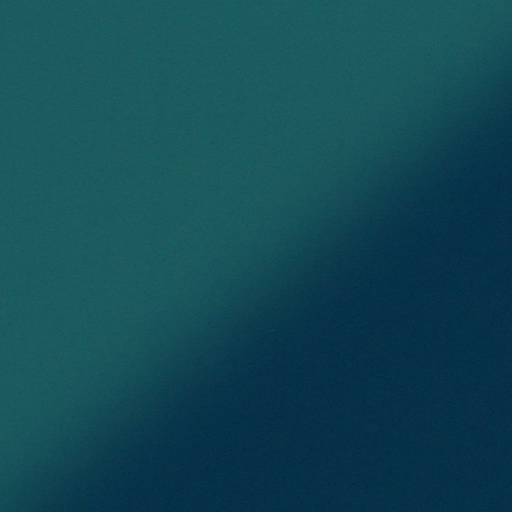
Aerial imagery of island in Montana named Murray Island (historical) containing only open water